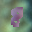
Label: 8